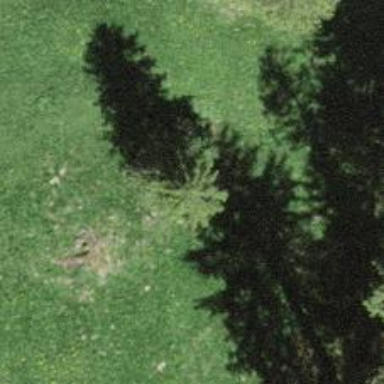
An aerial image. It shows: Single tag "natural: tree."